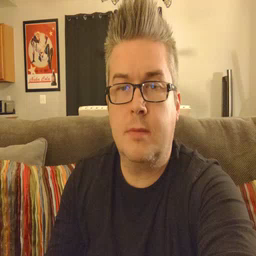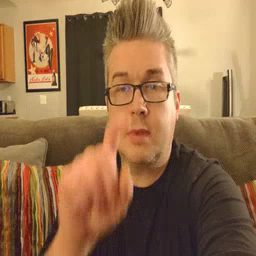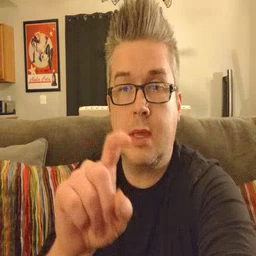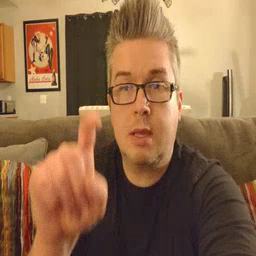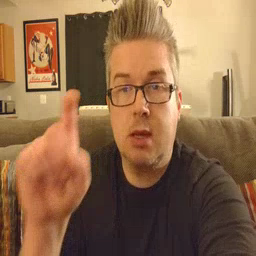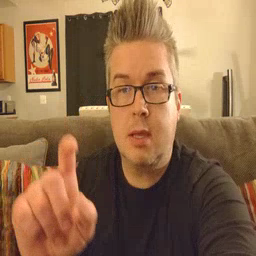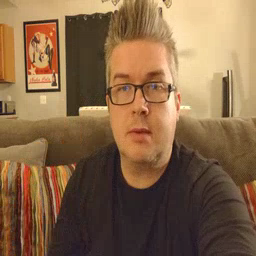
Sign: closet